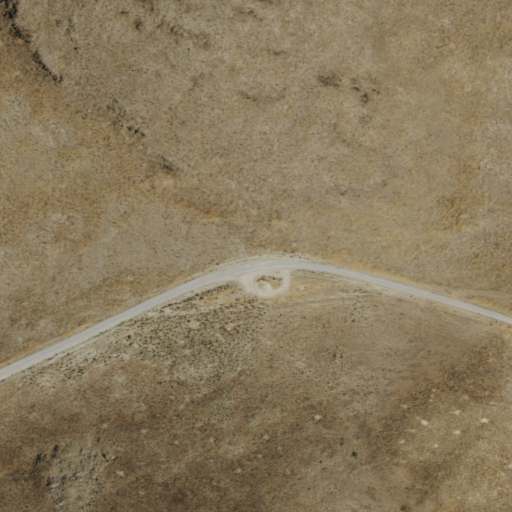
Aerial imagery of gap in Nevada named Secret Spring Summit containing grassland and shrub